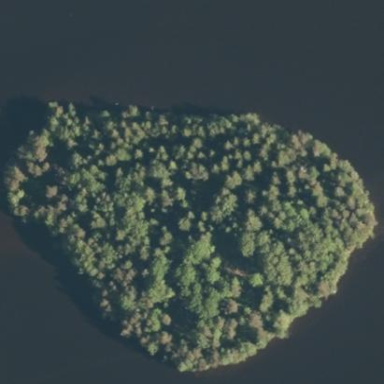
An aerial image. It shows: Island.